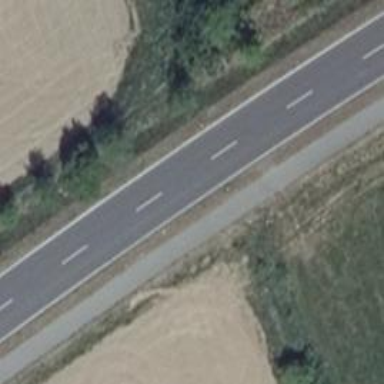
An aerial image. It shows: Asphalt path.